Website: home-depot
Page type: payment
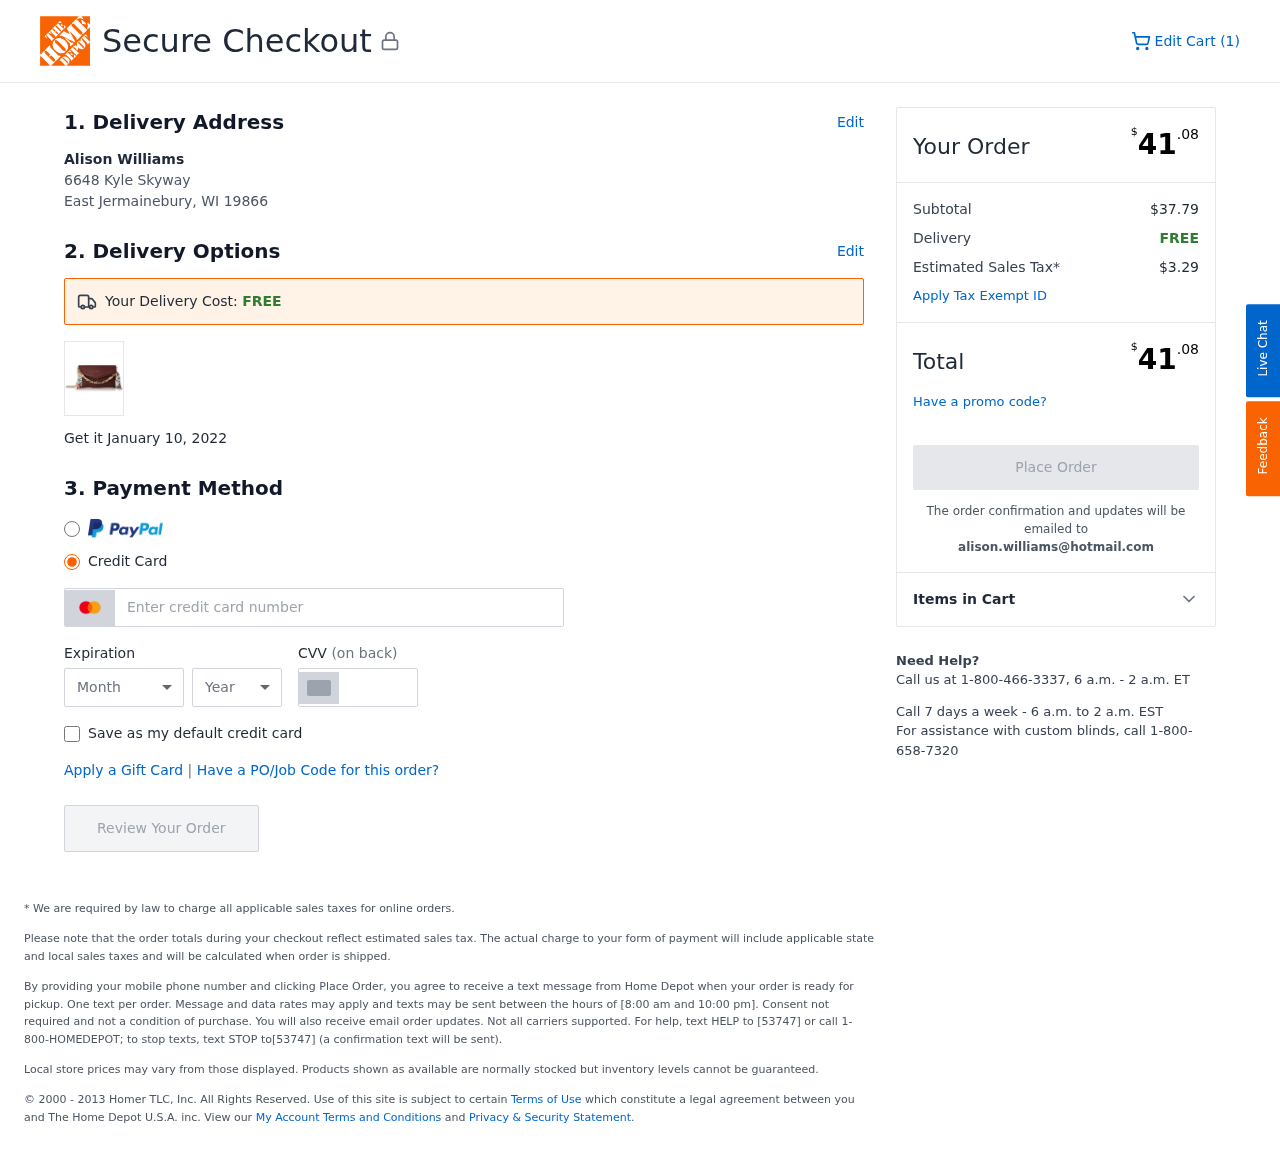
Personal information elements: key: PII_CARD_CVV
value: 814
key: PII_CARD_EXPIRY_MONTH
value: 03
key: PII_CARD_EXPIRY_YEAR
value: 29
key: PII_CARD_NUMBER
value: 2298 2390 4583 8563
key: PII_CITY_STATE_ZIP
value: East Jermainebury, WI 19866
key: PII_EMAIL
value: alison.williams@hotmail.com
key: PII_FULLNAME
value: Alison Williams
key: PII_STREET
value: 6648 Kyle Skyway
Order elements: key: ORDER_NUM_ITEMS
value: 1
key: ORDER_DELIVERY_DATE
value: January 10, 2022
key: ORDER_TOTAL
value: $41.08
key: ORDER_SUBTOTAL
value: $37.79
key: ORDER_SHIPPING_COST
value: FREE
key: ORDER_TAX
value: $3.29